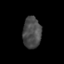
Tissue: skin
Cell type: Epithelial cells
Senescence score: 0.2641
Nuclear area (px): 560
Mean DAPI intensity: 74.827